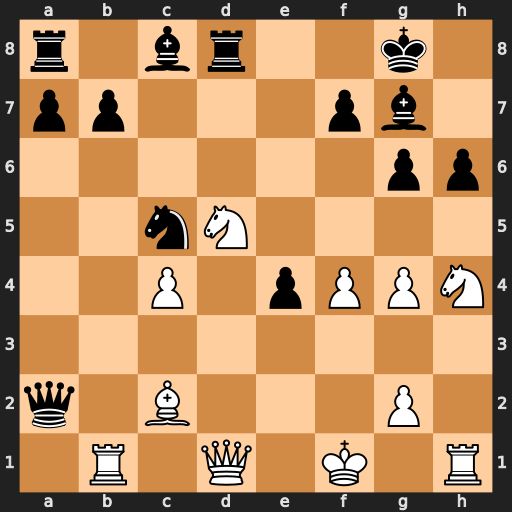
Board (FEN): r1br2k1/pp3pb1/6pp/2nN4/2P1pPPN/8/q1B3P1/1R1Q1K1R
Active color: w
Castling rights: -
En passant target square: -
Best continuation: Ne7+ Kh7 Qxd8